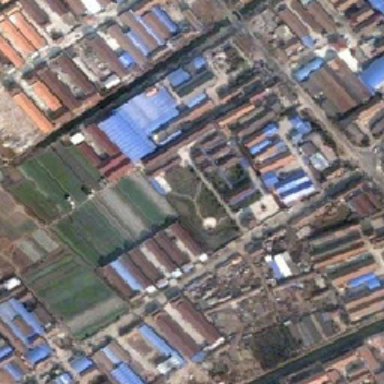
Industrial greening area ia large .